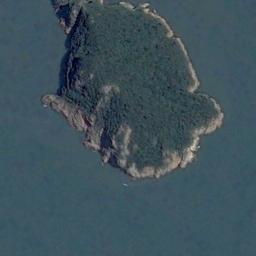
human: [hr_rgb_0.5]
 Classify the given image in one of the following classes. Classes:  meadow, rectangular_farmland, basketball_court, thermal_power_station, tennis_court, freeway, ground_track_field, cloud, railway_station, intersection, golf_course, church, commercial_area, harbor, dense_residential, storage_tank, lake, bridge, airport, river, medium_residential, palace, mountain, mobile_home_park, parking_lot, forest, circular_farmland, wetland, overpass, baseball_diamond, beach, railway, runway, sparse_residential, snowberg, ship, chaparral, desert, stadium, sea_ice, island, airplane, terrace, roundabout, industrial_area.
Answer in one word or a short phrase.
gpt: island